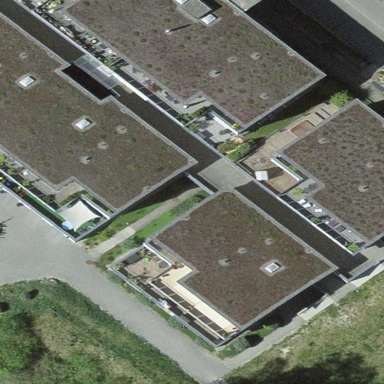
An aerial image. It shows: Residential building.